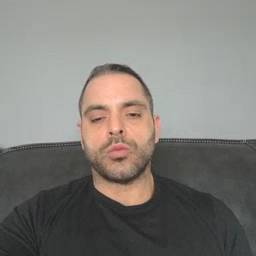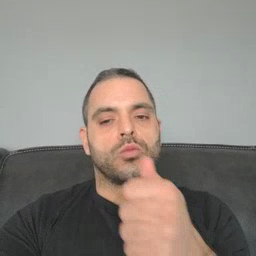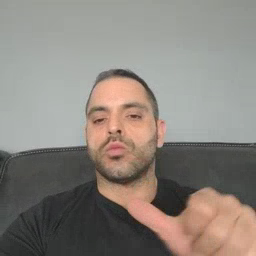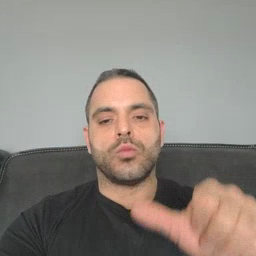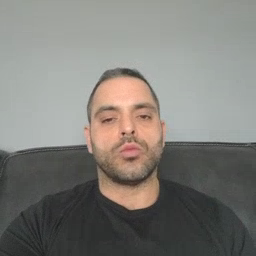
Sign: any